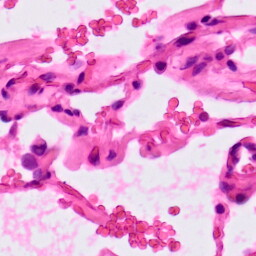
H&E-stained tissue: Lung